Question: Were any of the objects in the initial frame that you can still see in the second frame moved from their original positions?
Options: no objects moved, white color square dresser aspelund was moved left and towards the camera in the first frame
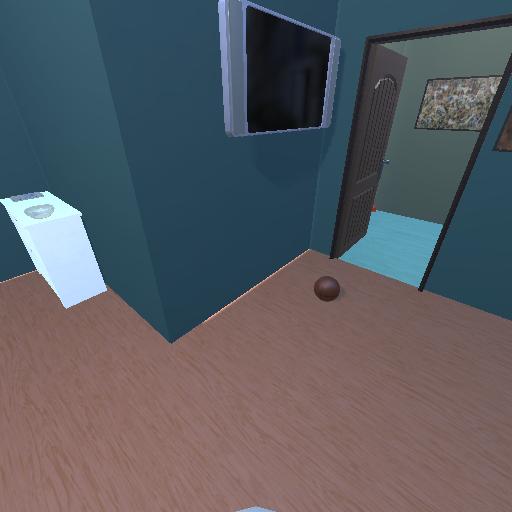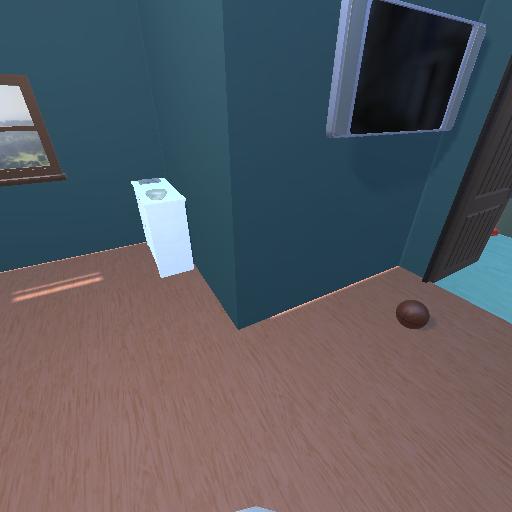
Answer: no objects moved